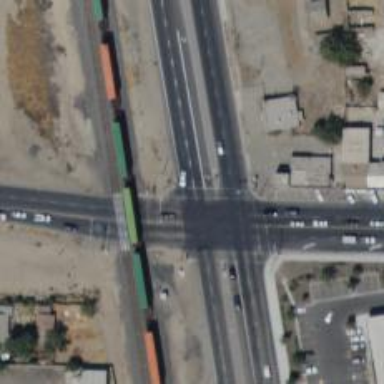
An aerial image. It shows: Crossing on footway.